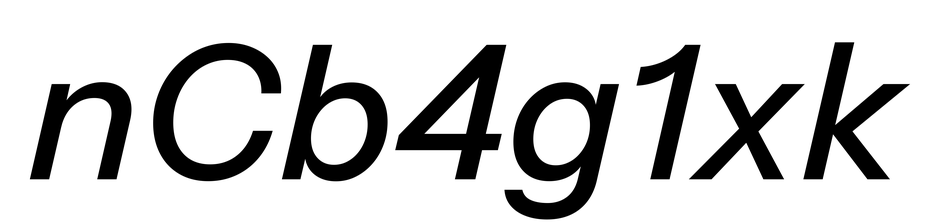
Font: InstrumentSans-Italic_Medium_Italic